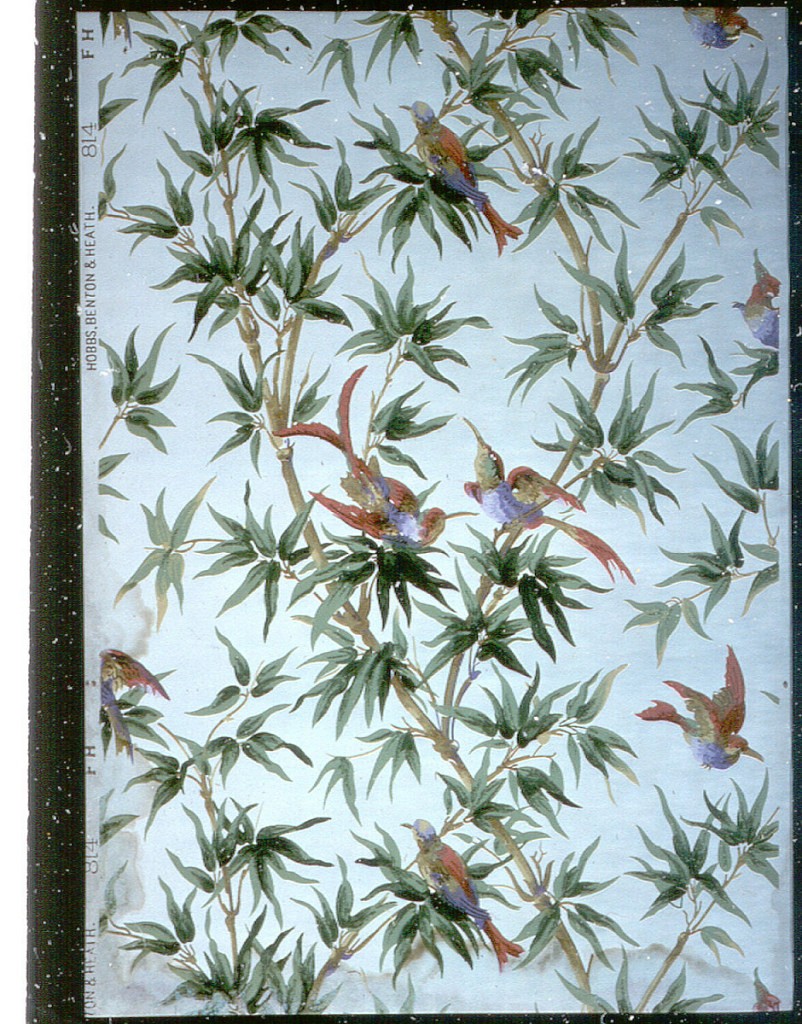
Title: Sidewall - sample
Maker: Hobbs, Benton & Heath, Hoboken, New Jersey
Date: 1906–07
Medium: Machine printed on paper
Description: Exotic birds flying and perching between bamboo branches with leaves. One directional vertical design. Printed in shades of green, red and purple on a beige background.